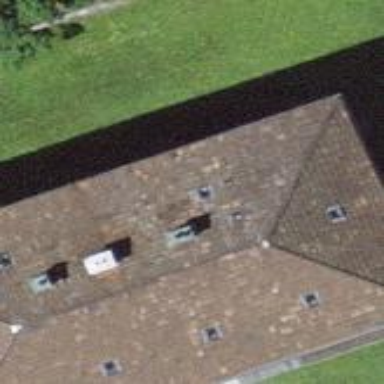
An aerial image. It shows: Residential building with hipped roof.